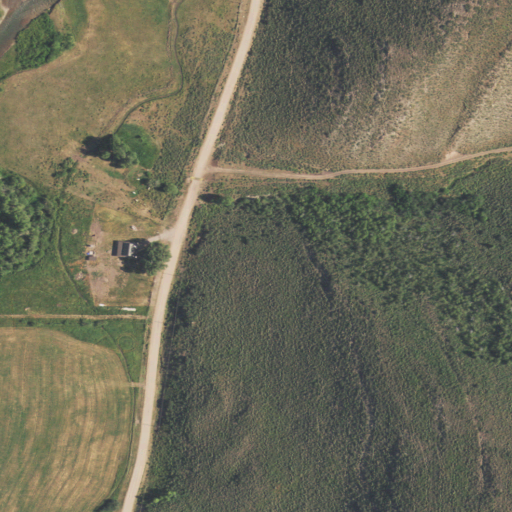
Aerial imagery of valley in Wyoming named Twiss Hollow containing shrub, evergreen forest, herbaceous wetlands, cultivated crops, woody wetlands, and low intensity development